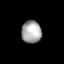
Tissue: skin
Cell type: Epithelial cells
Senescence score: 0.2863
Nuclear area (px): 439
Mean DAPI intensity: 165.841